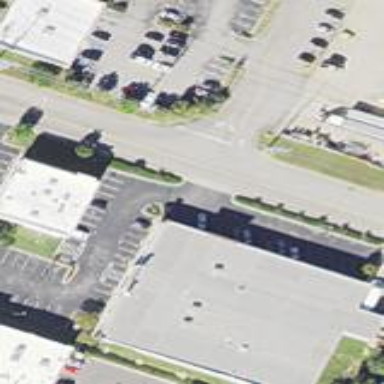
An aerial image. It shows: Building with furniture shop.